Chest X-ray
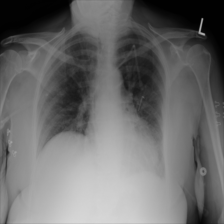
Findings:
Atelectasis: negative
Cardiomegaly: negative
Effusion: negative
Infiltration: negative
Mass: negative
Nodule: negative
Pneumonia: negative
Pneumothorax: negative
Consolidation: negative
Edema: negative
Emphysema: negative
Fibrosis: negative
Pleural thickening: negative
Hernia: negative